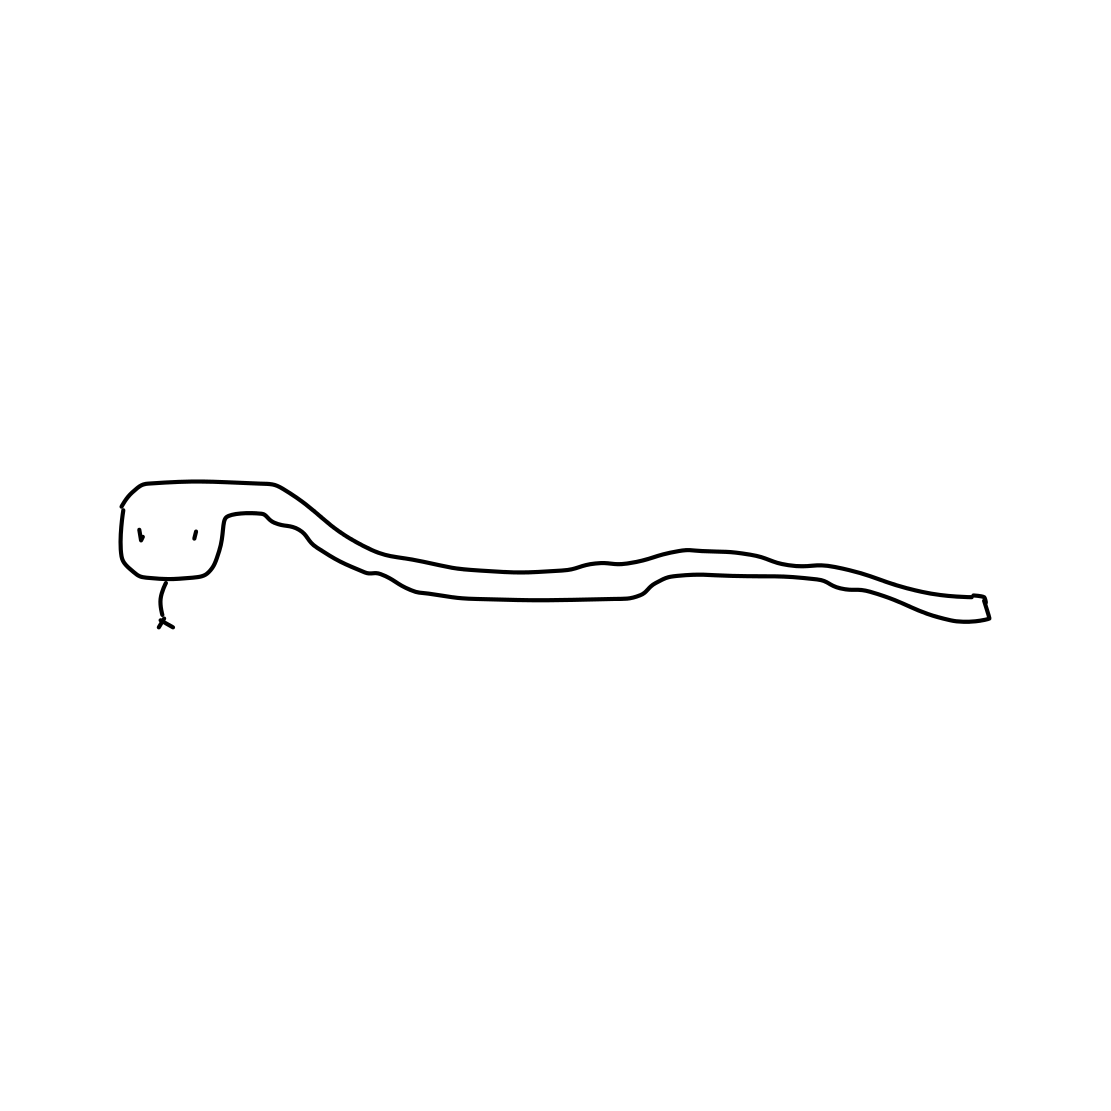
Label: snake